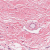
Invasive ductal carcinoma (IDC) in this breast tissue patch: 0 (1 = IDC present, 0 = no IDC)